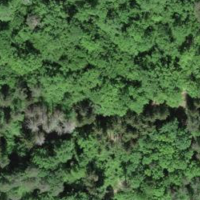
EUNIS habitat code: 43
Species observed at this site:
Pinus sylvestris